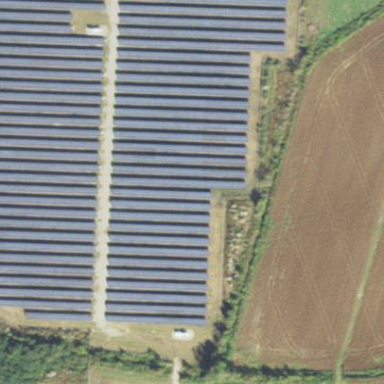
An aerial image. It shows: Solar power plant enclosed by fence. The plant generates electricity using photovoltaic technology.